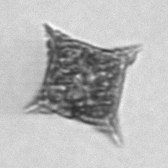
Label: Dictyocha